Field crop: maize
Growth stage: 2
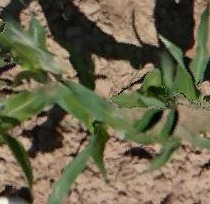
Species: maize